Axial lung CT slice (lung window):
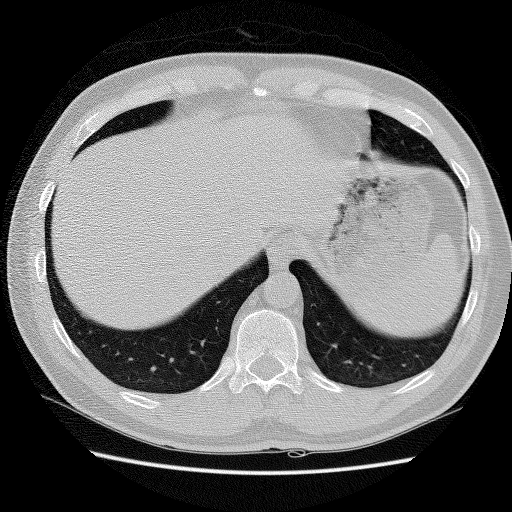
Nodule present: no